Question: In interfaceBuilder i have created a simple UILabel. It has text inside and i set it to attributedText. I'm not able to change the font size. Each time i try to change the font and run the program the font remains unchanged. In fact what i have tried is after i alter the font size and run the app and return to IB the font has been reset on its own !!
here are my IB settings for UILabel attributedText:

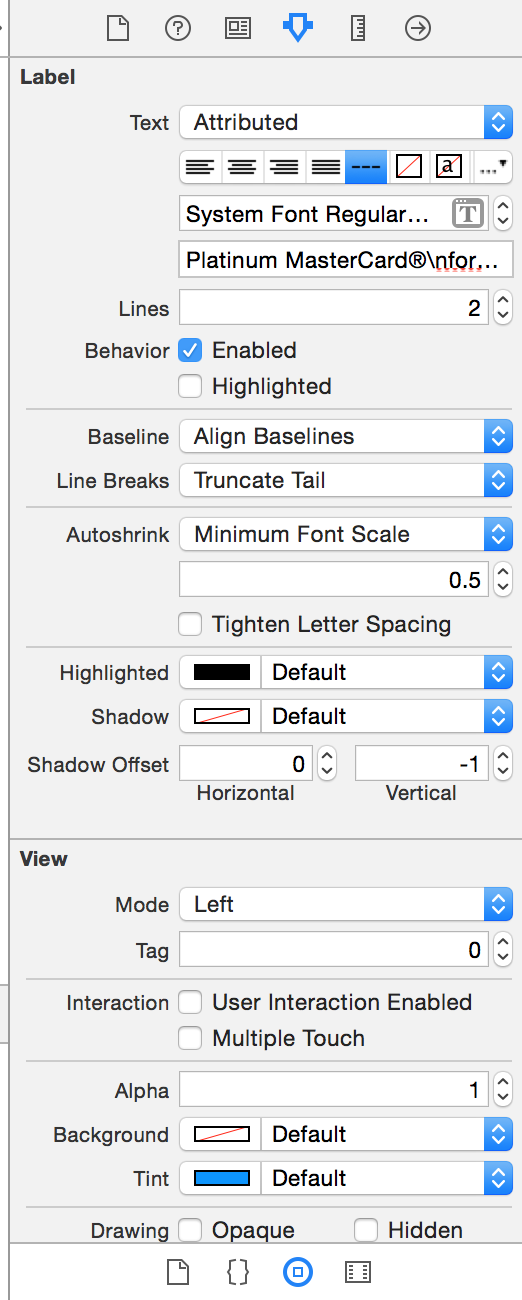
Answer: Try this:
'''
yourlabel.font = [yourlabel.font fontWithSize:16];
'''
or
'''
[yourlabel setFont:[UIFont systemFontOfSize:16]];
'''
Setting the font size is better done in your code, typically in 'viewWillAppear' or 'viewDidLoad' methods.
This link --> <URL> <-- has another way by creating a method to handle changing font size in attributed text. Not bad either.